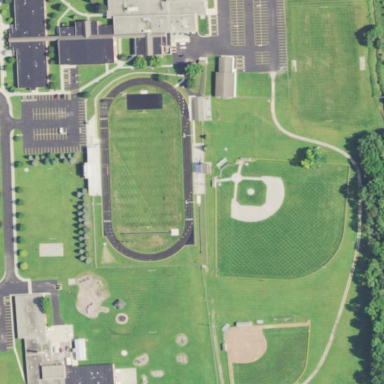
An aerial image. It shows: School.